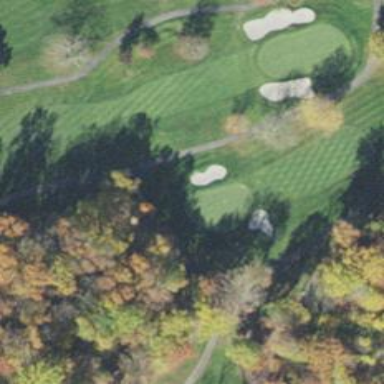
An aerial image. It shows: Path used for both walking and golf.